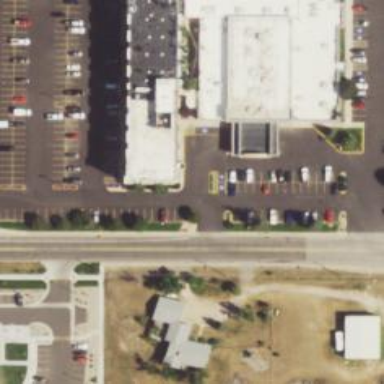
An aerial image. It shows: Commercial building used as hotel.